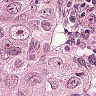
Metastatic tissue present: yes